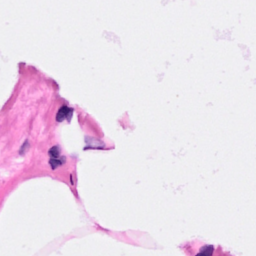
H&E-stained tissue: Breast